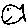
Label: fish